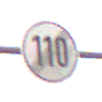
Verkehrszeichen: EndeGeschwindigkeit110
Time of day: MorningAfternoon
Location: Outdoor (Nature)
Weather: Overcast
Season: NotSpecified
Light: Natural